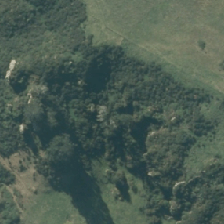
Land cover: indigenous_forest